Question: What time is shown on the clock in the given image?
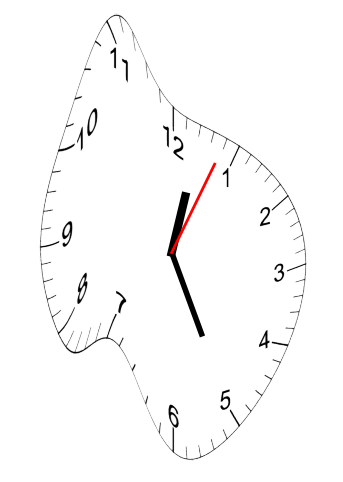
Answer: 12:25:04